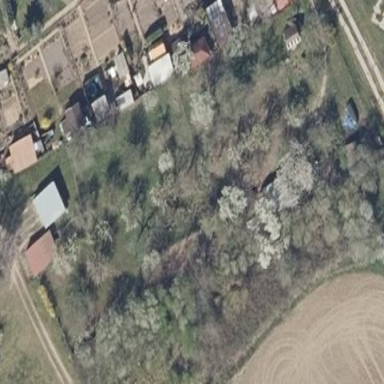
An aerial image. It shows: Orchard.